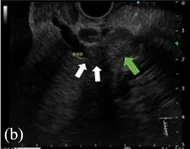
(b) Endoscopic ultrasound: The bile duct was filled with substantial structures (white arrow) and was contiguous with the mass in the posterior segment (green arrow).
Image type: radiology (ultrasound)